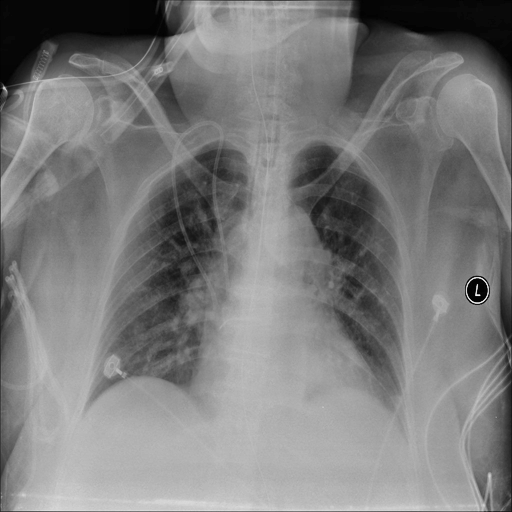
Finding: NORMAL